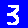
Digit: 3